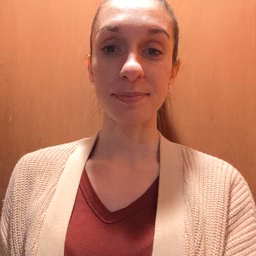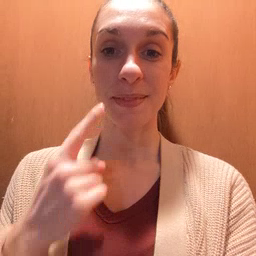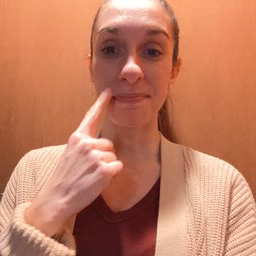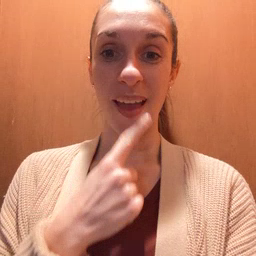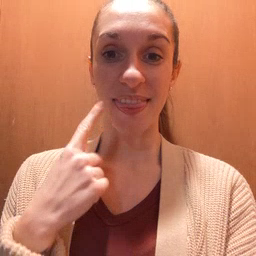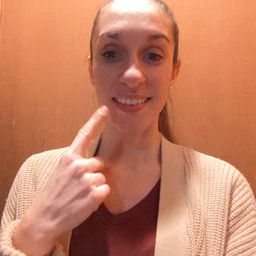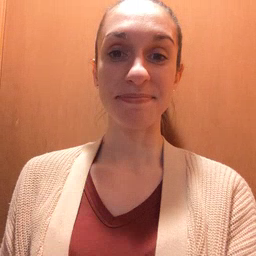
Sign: mouth